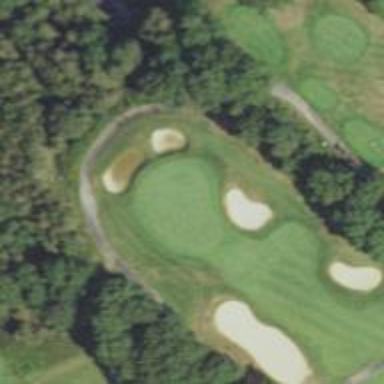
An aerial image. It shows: View of golf hole.